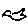
Label: bird